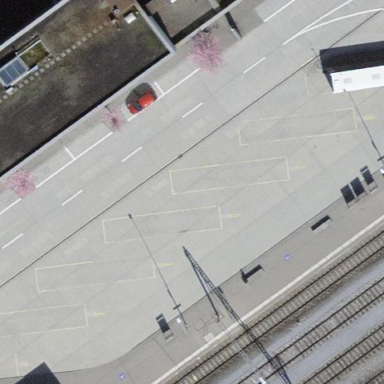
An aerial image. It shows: Bus station serving as public transport station.